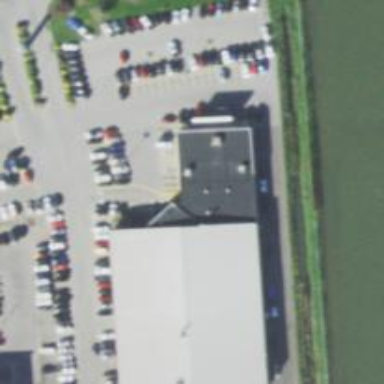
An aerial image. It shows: Building that houses car shop.